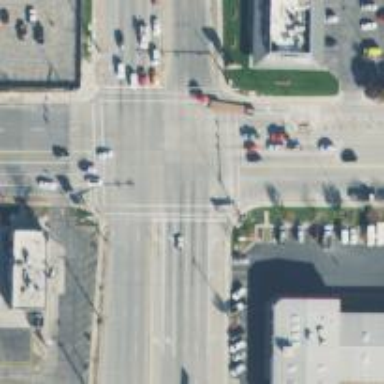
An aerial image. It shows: Footway with crossing lines.